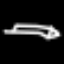
Label: pencil